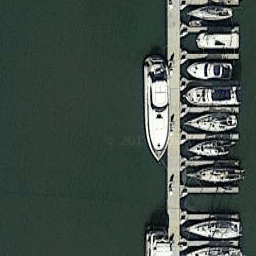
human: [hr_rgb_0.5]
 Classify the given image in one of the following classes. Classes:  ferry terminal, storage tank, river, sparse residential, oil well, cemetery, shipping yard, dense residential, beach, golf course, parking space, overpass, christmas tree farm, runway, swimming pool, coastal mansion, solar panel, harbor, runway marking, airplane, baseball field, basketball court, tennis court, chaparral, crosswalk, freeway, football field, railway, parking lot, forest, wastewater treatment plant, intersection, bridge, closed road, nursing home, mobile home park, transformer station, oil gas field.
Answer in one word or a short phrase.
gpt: harbor